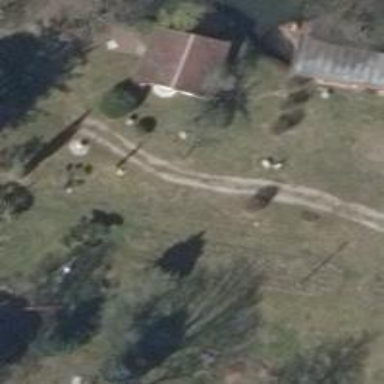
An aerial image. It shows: Driveway with ground surface.